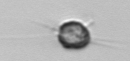
Label: Acanthoica_quattrospina